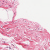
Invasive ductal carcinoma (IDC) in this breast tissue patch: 0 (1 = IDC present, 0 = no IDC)